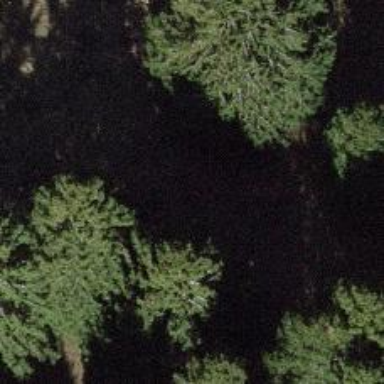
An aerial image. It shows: Beautiful tree in nature.